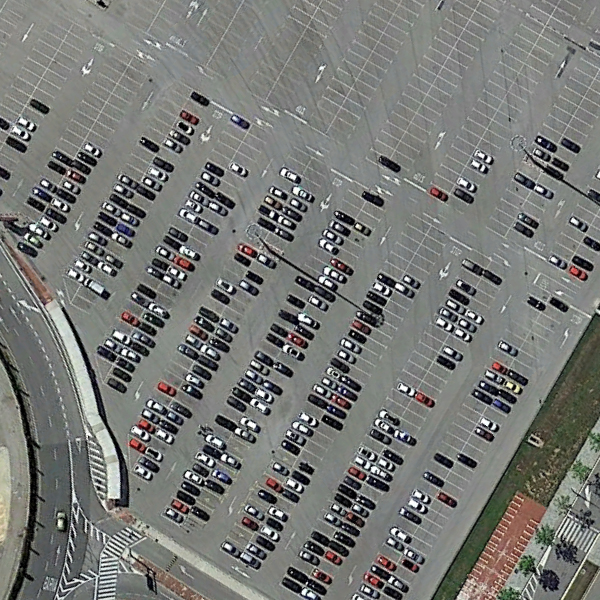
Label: Parking